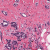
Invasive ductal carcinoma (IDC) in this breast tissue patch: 0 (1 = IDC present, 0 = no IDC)